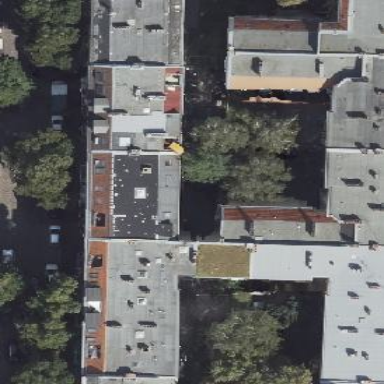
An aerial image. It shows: Building consisting of apartments with double saltbox roof shape.